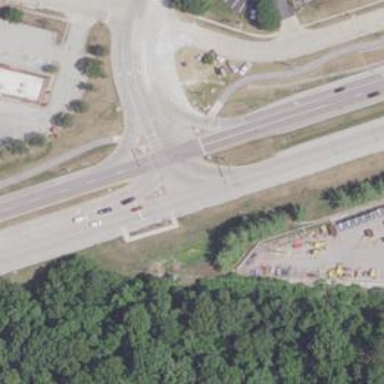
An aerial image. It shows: Trunk link highway.